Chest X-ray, PA view. Patient: 53 years old, sex F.
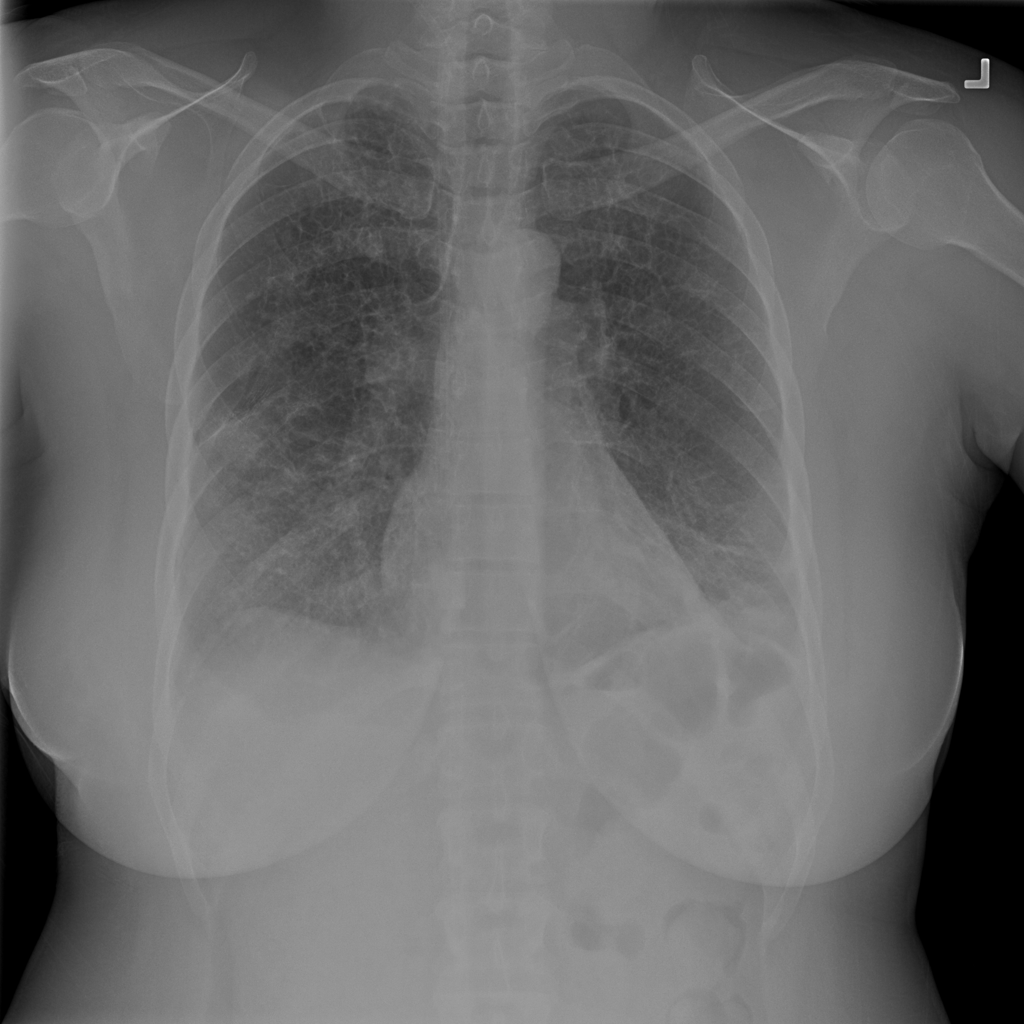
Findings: Emphysema, Infiltration